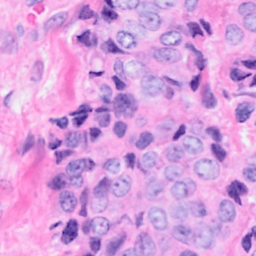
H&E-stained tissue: Breast